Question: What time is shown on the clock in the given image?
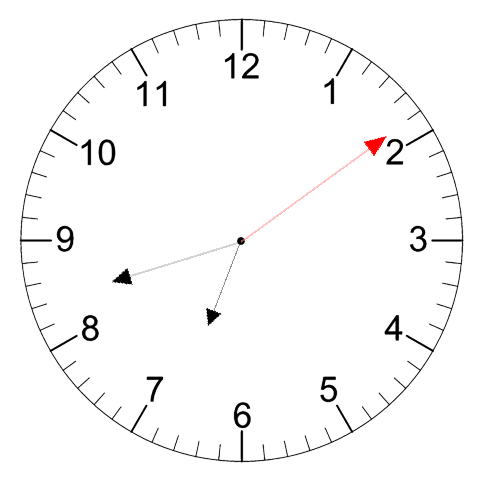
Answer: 06:42:09